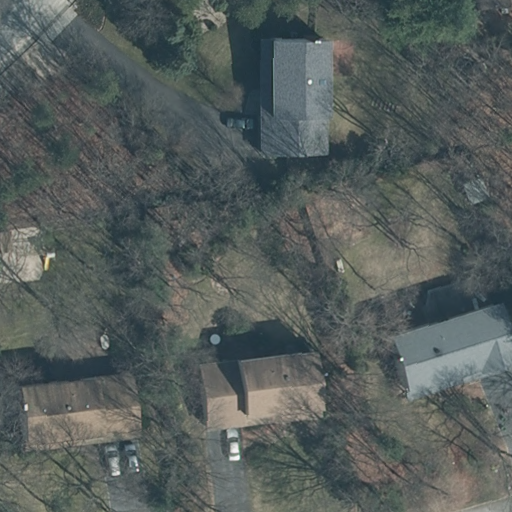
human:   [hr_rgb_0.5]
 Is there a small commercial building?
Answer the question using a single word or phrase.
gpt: no

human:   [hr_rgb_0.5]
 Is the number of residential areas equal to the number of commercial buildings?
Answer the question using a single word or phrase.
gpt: no

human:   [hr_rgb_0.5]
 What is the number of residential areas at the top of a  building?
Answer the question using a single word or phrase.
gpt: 1

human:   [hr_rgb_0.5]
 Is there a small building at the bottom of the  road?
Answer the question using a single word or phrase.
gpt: no

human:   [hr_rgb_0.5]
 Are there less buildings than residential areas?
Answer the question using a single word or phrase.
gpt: no

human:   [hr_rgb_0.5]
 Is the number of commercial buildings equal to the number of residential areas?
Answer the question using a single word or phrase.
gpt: no

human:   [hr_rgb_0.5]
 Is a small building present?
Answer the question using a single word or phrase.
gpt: yes

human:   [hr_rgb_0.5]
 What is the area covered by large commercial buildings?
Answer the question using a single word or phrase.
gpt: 0m2

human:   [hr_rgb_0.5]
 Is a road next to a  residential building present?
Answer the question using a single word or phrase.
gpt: yes

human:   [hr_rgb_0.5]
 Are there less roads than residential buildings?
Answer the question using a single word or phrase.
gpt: yes

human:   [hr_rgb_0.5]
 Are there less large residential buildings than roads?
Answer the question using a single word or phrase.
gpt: yes

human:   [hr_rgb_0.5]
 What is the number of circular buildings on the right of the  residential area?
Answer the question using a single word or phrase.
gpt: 0

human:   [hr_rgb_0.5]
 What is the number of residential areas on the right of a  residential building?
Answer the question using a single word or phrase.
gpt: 0

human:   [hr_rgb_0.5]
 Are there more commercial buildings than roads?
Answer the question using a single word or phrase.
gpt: no

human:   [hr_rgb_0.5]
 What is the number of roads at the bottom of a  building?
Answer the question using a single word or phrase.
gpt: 1

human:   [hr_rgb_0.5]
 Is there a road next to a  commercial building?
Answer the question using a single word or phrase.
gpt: no

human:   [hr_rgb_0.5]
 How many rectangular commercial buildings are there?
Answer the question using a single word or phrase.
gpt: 0

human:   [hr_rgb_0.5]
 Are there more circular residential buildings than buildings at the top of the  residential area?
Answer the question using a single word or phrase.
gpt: no

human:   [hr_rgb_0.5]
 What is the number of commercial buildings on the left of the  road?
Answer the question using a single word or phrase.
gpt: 0

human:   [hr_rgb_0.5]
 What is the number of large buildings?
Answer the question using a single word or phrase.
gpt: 0

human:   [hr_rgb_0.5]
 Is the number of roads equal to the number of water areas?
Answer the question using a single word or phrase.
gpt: no

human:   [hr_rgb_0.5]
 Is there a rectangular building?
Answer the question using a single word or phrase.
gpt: yes

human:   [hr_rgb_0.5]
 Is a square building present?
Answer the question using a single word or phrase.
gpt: no

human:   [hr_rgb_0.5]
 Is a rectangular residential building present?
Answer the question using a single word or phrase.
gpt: yes

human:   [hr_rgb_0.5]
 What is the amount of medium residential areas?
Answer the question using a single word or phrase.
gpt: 0

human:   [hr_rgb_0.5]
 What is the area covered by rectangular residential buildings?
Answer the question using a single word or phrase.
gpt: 680m2

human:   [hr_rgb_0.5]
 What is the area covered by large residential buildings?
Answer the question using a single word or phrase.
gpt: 0m2

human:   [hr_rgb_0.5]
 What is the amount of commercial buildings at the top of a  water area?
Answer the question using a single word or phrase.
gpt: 0

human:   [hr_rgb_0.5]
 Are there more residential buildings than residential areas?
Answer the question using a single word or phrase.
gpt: yes

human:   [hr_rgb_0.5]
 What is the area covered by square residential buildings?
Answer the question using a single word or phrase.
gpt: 0m2

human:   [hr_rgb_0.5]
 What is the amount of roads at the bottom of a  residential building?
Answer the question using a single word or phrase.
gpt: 1

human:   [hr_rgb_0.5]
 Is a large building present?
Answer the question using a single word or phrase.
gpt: no

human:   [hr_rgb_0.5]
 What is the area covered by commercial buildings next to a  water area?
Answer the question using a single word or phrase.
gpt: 0m2

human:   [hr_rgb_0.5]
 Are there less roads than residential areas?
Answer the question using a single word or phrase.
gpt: no

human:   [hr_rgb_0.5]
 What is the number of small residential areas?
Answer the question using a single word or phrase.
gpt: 0

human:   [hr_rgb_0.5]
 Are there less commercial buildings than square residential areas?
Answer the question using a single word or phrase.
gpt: no